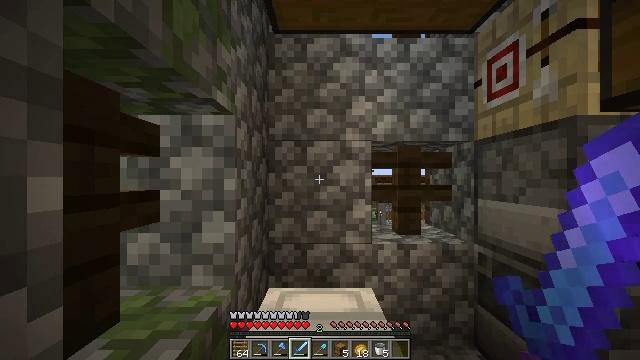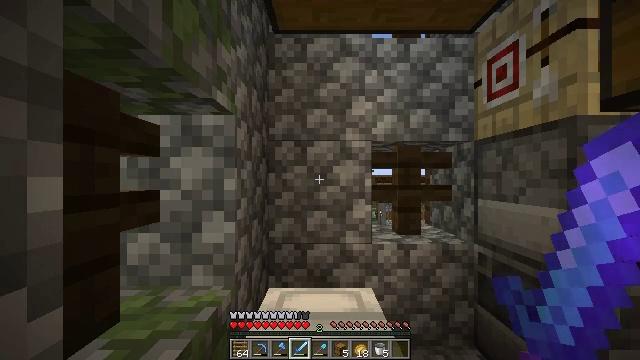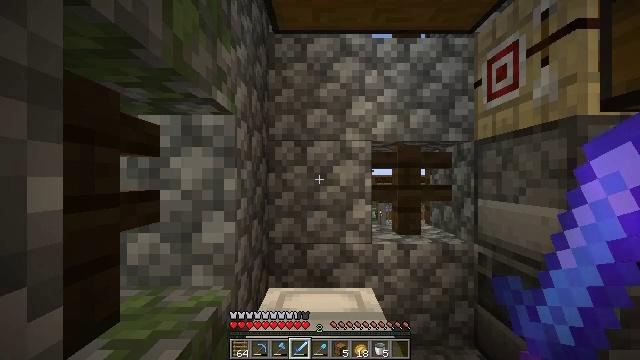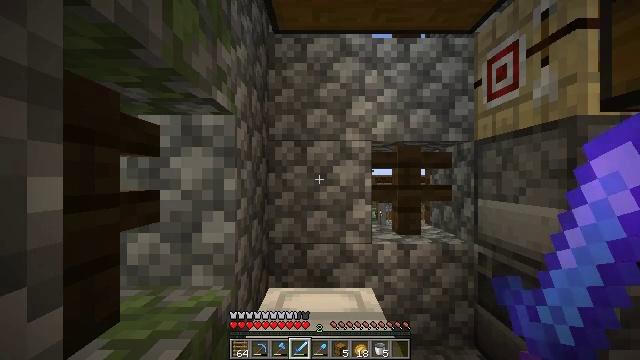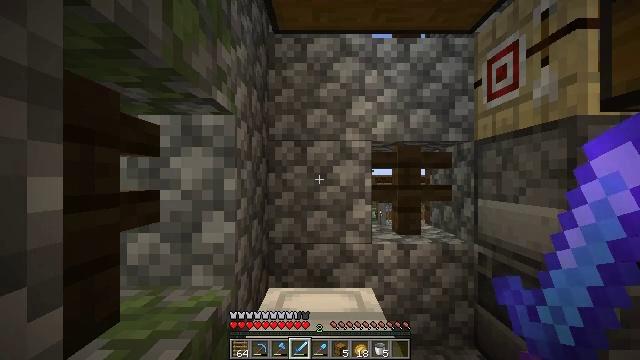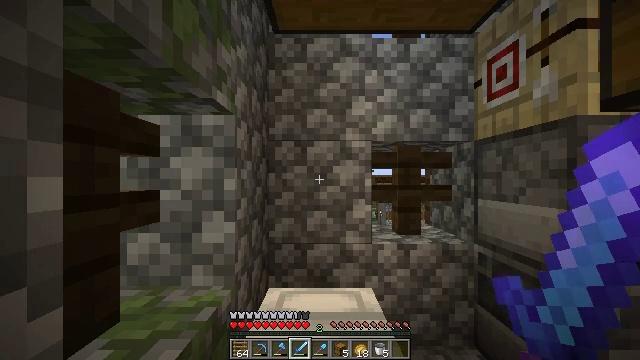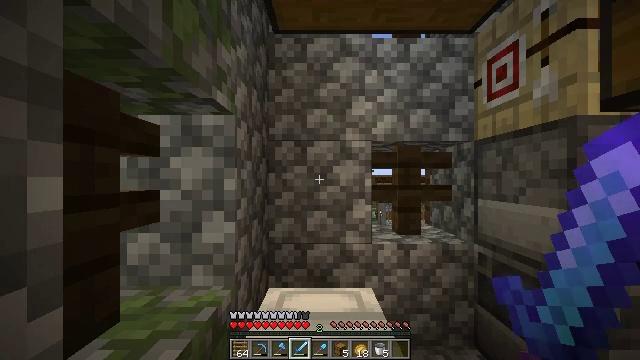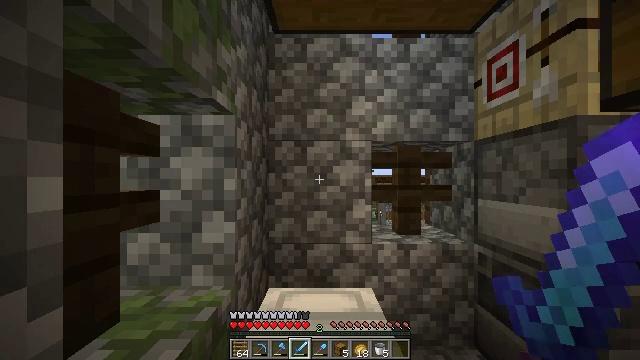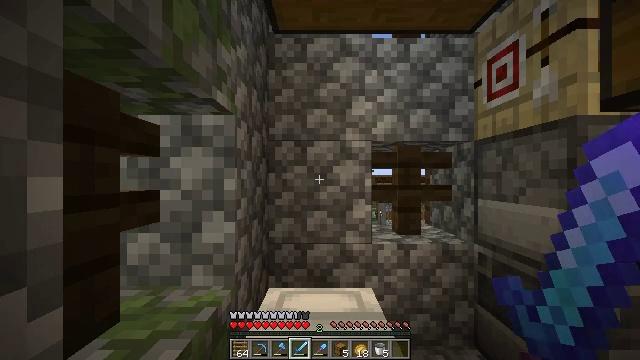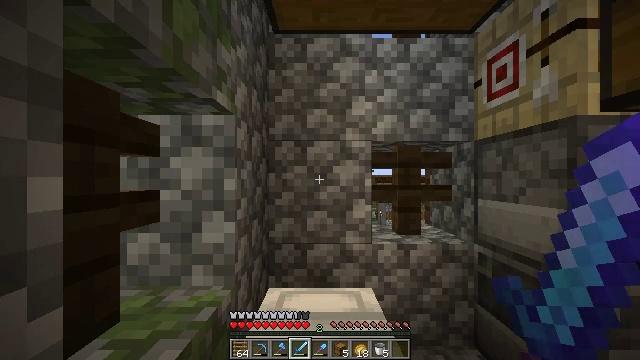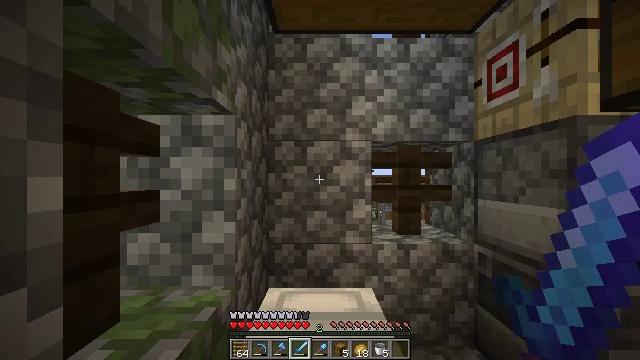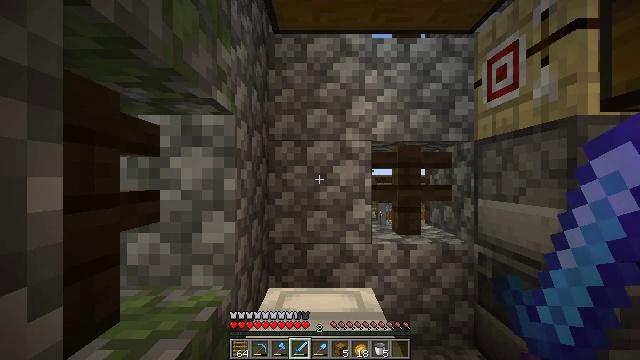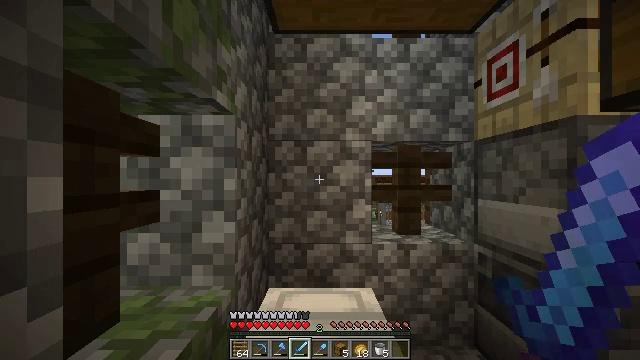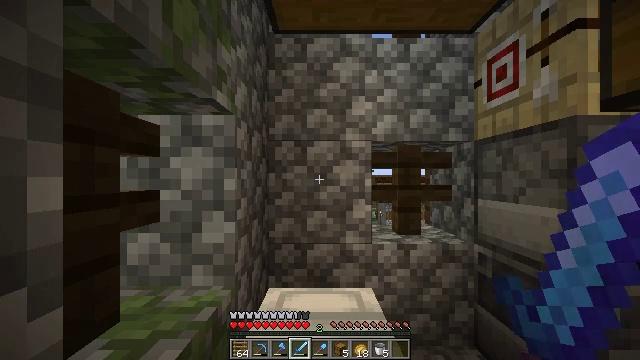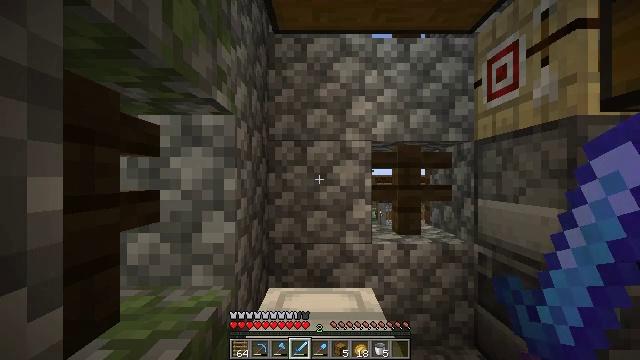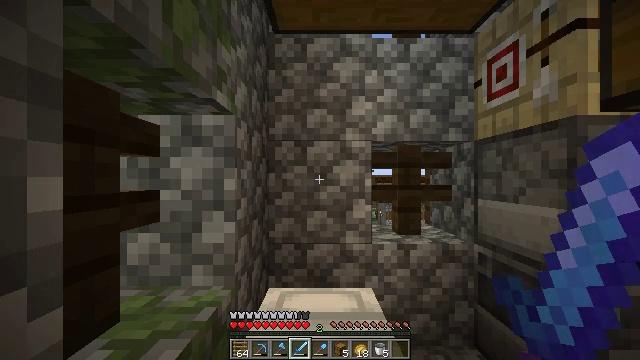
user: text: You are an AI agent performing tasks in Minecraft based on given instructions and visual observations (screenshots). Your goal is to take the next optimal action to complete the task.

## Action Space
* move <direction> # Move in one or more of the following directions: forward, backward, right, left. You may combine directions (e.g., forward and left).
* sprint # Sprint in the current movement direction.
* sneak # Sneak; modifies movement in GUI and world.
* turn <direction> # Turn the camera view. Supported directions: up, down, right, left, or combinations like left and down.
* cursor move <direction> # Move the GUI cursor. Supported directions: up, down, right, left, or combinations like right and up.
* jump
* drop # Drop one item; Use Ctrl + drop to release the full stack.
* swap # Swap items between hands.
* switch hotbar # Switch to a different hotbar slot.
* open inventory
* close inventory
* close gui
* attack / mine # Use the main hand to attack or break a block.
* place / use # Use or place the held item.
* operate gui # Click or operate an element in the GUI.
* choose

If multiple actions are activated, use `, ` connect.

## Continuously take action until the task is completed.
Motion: motion action
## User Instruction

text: Attack the glass to break it.
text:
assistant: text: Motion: no_op
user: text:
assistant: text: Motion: no_op
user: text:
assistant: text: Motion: no_op
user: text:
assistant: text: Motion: no_op
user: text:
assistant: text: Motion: no_op
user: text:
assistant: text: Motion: no_op
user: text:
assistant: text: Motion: no_op
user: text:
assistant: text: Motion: no_op
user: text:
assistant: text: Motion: no_op
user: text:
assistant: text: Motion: no_op
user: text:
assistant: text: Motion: no_op
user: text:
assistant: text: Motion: no_op
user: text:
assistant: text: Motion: no_op
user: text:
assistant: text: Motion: no_op
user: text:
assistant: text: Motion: no_op
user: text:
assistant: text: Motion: no_op
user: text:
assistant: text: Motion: no_op
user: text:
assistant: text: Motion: no_op
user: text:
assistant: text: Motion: no_op
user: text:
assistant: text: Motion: no_op
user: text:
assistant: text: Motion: no_op
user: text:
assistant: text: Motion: no_op
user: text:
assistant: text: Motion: no_op
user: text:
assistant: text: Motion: no_op
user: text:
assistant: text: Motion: no_op
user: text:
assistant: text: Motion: no_op
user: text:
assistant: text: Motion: no_op
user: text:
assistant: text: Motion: no_op
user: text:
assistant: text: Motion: no_op
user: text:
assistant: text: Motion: no_op